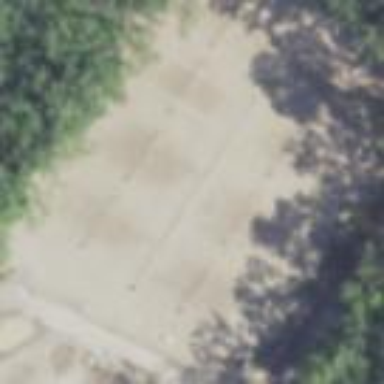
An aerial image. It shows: Sandy pitch for beach volleyball.